Question: I'm trying to use a simple Windows API.
But my code doesn't create a binary file when I use 'MessageBoxA'. And it doesn't produce any error message.
If I don't use 'MessageBoxA', the code creates the binary file.
I use gcc version 6.3.0 on Windows 10. Here's my code.
'''
#include <stdio.h>
#include <windows.h>
int main() {
printf("hello
");
MessageBoxA( 0, "hello", "aa", 0); // If I subtract this line, it works fine.
return 0;
}
'''
+) If there is 'xxx.exe' file that exists in current directory and I command the following command, the command removes the 'xxx.exe' file.
'''
gcc myfile.c -o xxx.exe
'''
-
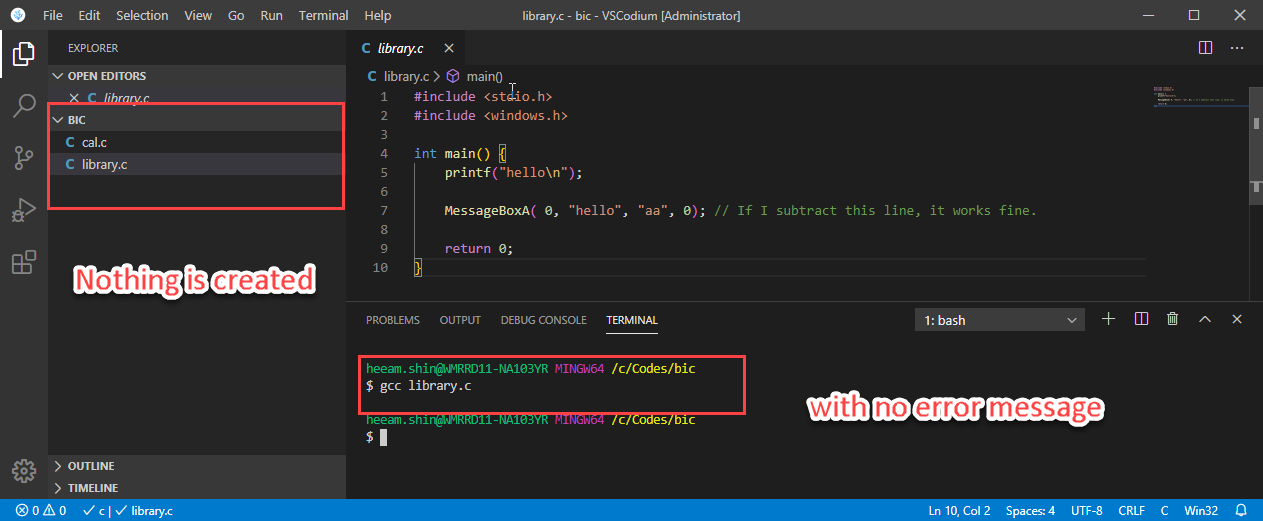
Answer: As far as I know, the solution for this issue as follows:
- '-std=c11'-
Thanks to @FelixG, @TomKarzes, @MOehm, @DavidC.Rankin, @hanshenrik